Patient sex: M
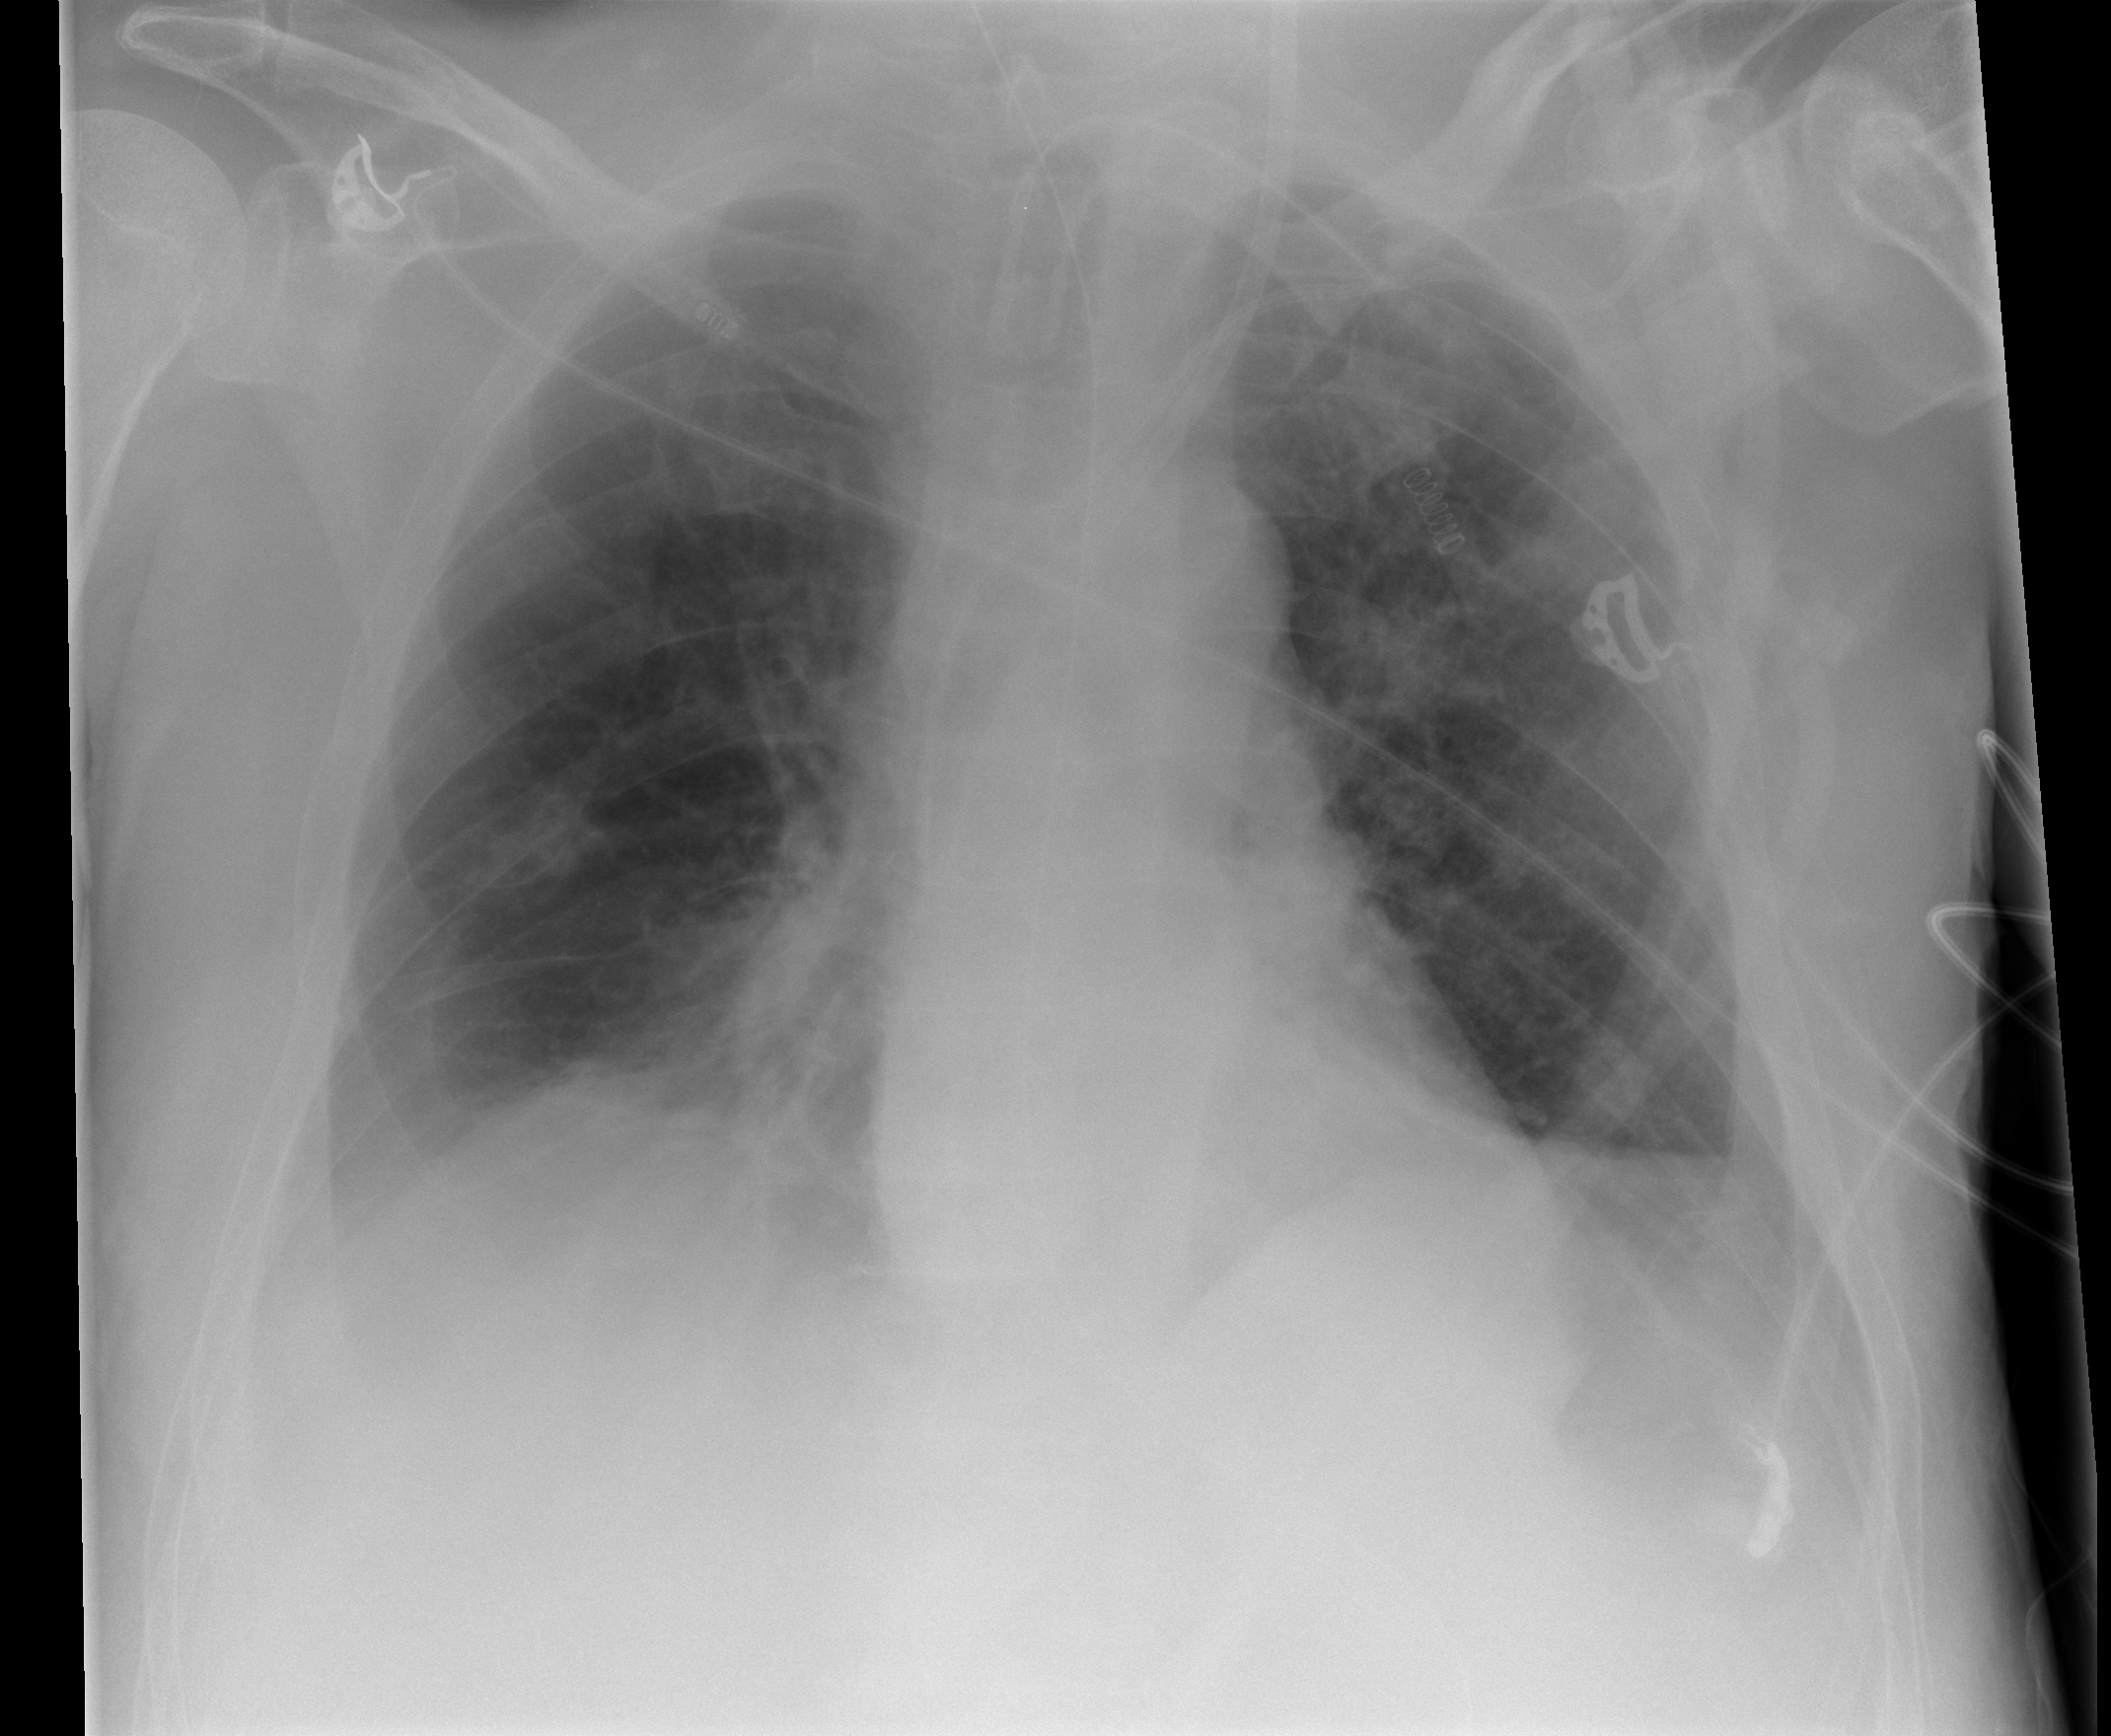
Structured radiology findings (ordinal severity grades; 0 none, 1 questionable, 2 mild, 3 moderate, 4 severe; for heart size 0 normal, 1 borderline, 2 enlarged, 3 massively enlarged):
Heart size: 0
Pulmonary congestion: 0
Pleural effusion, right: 2
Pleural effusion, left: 0
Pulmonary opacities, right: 2
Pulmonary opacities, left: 2
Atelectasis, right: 2
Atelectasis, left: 1